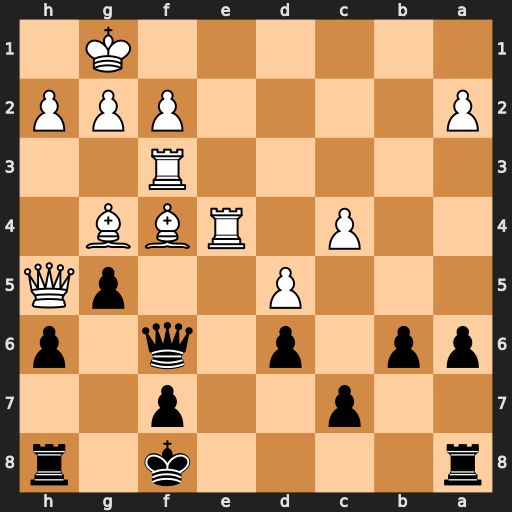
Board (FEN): r4k1r/2p2p2/pp1p1q1p/3P2pQ/2P1RBB1/5R2/P4PPP/6K1
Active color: b
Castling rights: -
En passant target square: -
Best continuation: Qa1+ Bc1 Qxc1+ Re1 Qxe1#